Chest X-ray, AP view. Patient: 54 years old, sex F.
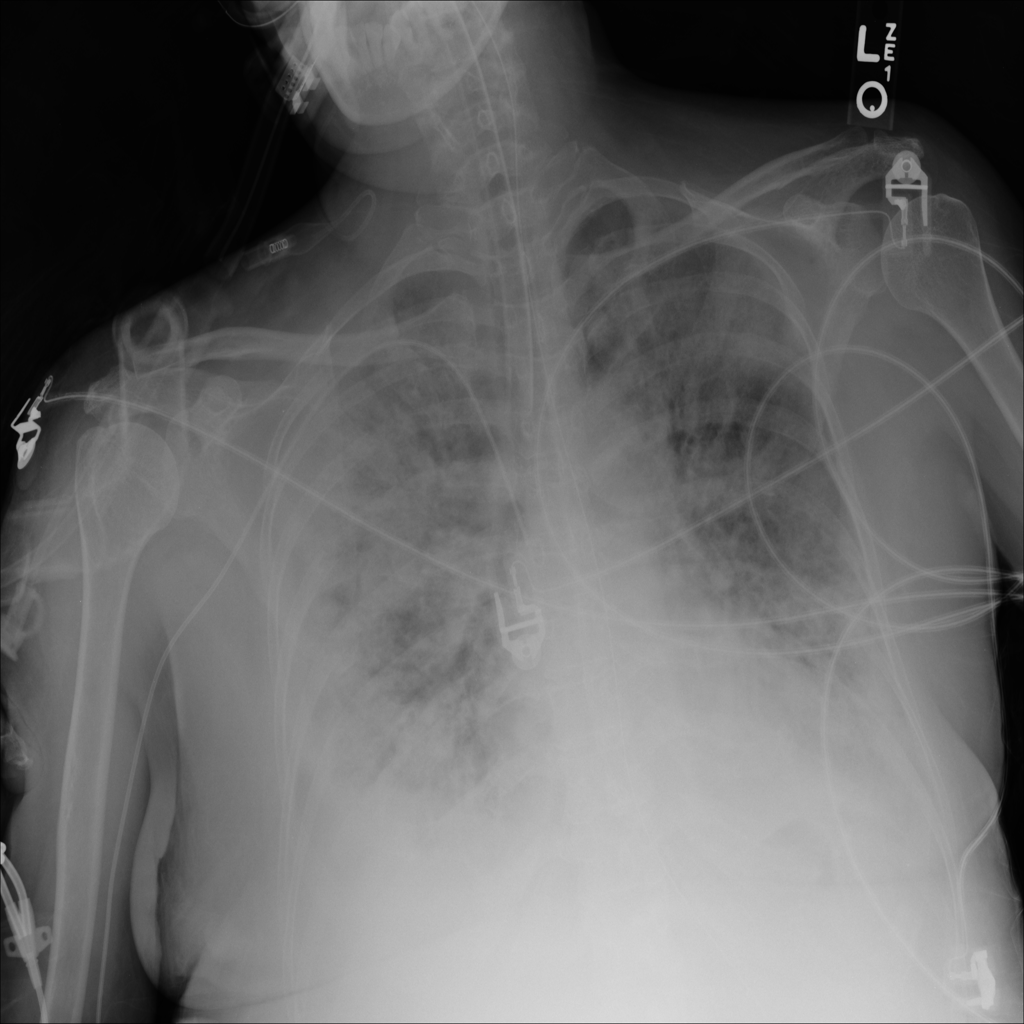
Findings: No Finding